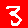
Digit: 3